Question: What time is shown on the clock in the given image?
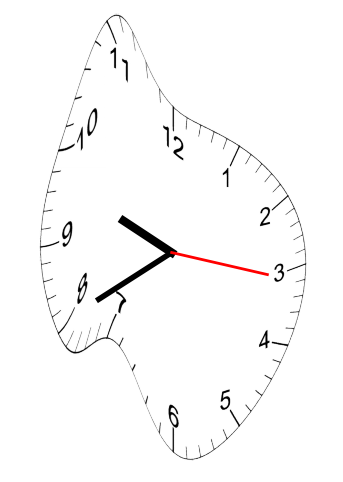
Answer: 09:40:16